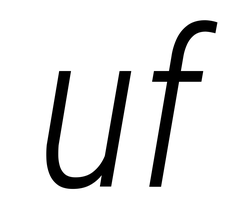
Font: Roboto-Italic_Condensed_Light_Italic